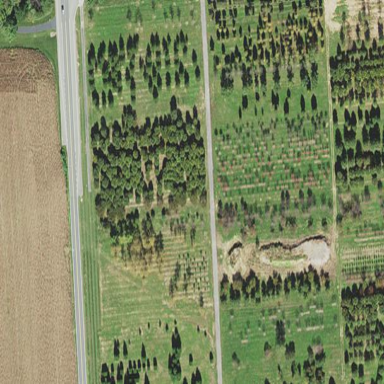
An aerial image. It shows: Orchard.